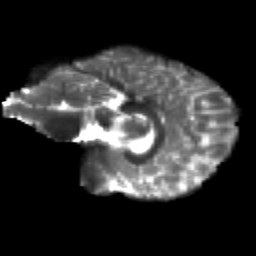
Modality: T2w
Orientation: sagittal
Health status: healthy
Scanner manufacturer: siemens
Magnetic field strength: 3 T
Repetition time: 12 s
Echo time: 0.092 s